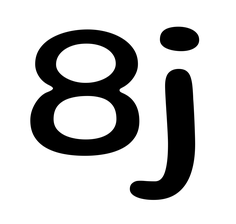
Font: Gluten_Regular